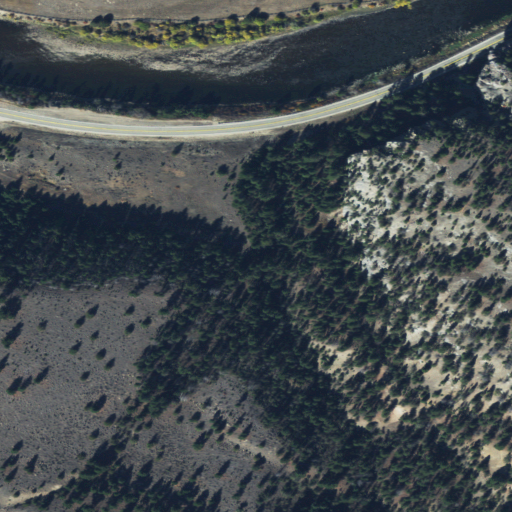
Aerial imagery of valley in Montana named Titan Gulch containing evergreen forest, shrub, open water, grassland, low intensity development, open development, and medium intensity development